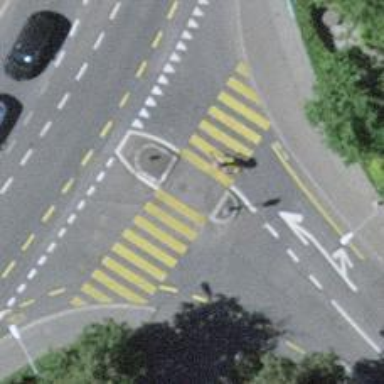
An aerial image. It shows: Uncontrolled zebra crossing with pedestrian island.